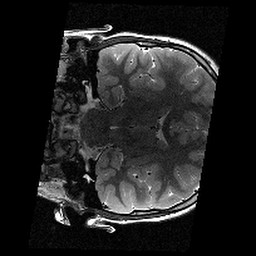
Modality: T2w
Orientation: coronal
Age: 9
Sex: female
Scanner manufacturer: siemens
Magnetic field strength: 3 T
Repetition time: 9.23 s
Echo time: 0.067 s